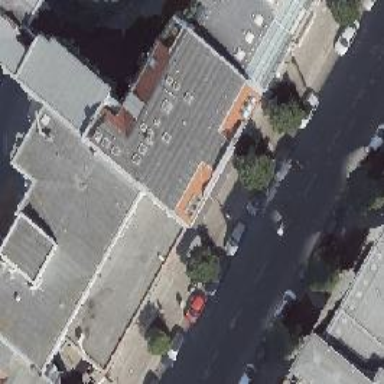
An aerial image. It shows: Clothing store.